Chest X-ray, PA view. Patient: 66 years old, sex F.
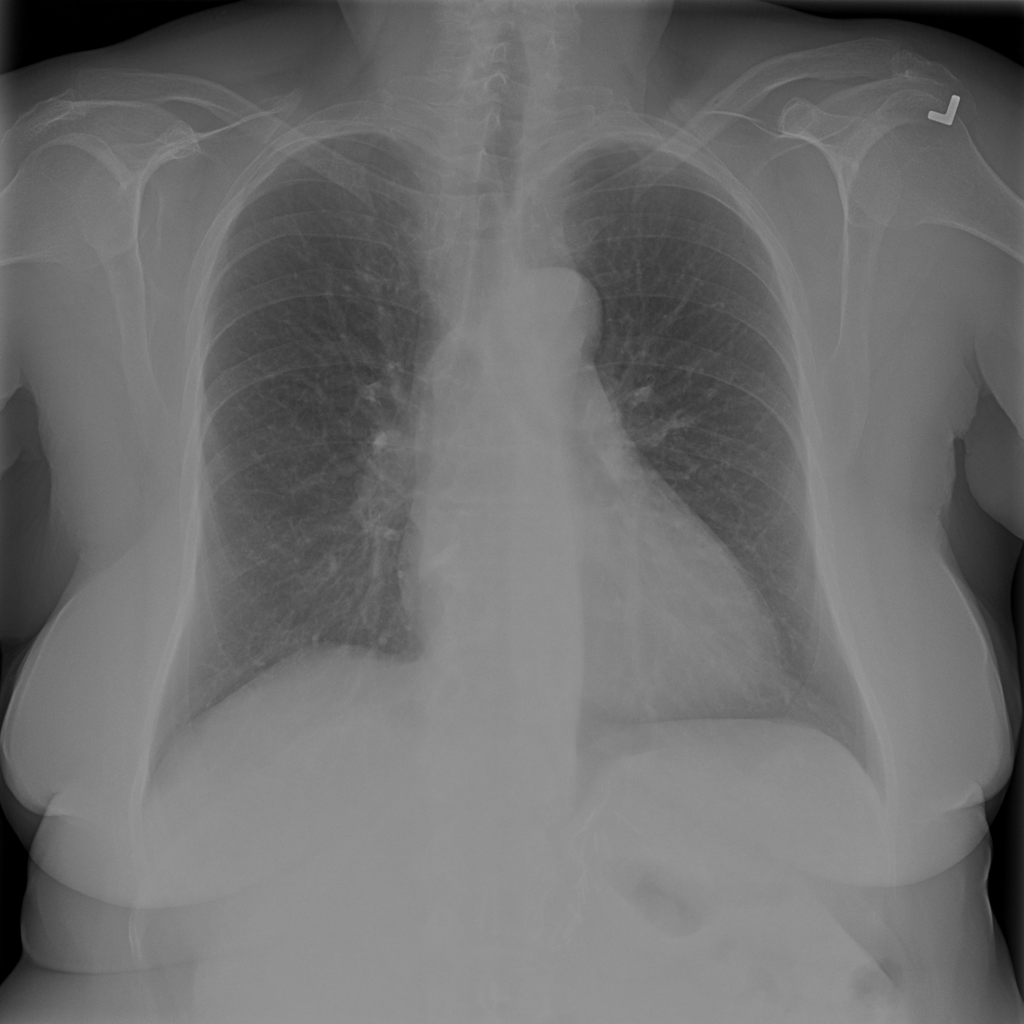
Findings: No Finding